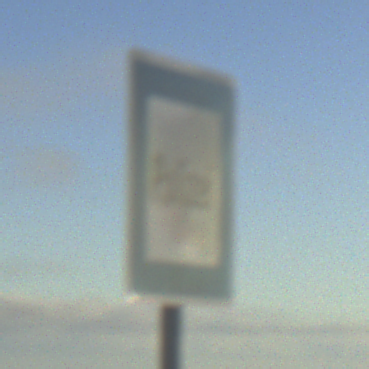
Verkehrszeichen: Polizei
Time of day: SunriseSunset
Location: Outdoor (Nature)
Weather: PartlyCloudy
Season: NotSpecified
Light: Natural